Field crop: maize
Growth stage: 2
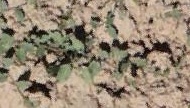
Species: convolvulus